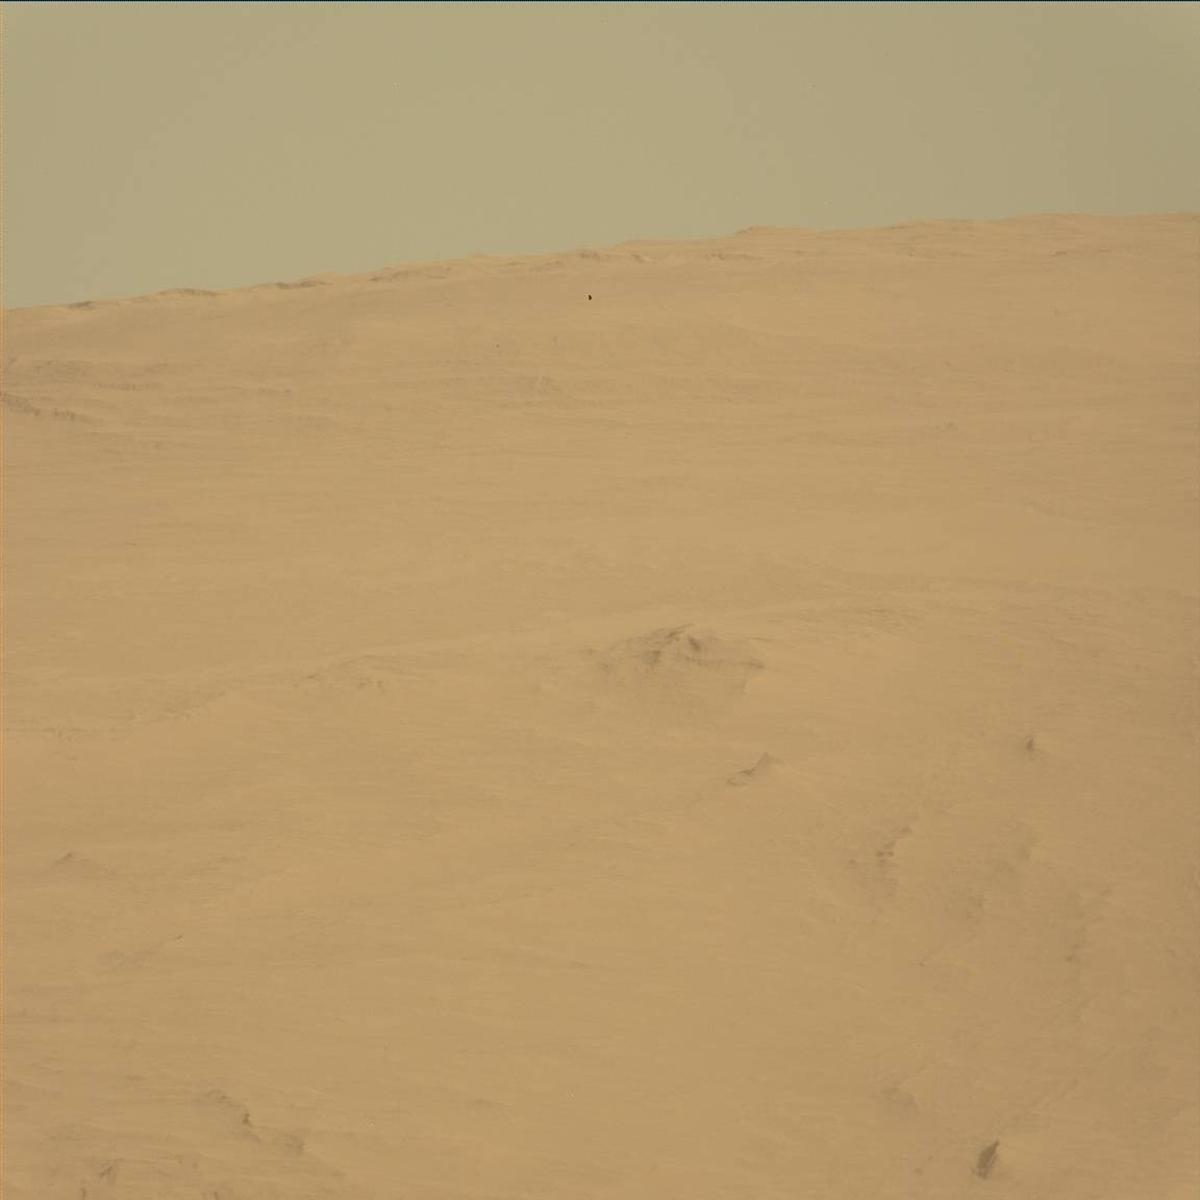
Terrain classes present: Ridge, Sky